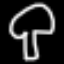
Label: mushroom